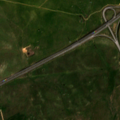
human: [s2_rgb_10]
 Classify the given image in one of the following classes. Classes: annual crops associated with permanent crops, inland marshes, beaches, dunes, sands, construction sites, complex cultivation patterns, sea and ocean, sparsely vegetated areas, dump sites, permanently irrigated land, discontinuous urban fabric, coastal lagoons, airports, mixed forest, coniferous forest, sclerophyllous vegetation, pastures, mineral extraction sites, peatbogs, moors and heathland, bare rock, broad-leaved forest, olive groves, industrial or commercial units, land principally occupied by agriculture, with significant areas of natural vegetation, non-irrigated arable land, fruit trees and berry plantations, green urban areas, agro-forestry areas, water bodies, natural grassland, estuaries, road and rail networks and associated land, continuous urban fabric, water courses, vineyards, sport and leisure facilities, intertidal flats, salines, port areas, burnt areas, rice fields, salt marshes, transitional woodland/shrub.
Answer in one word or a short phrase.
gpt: non-irrigated arable land, pastures